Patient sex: M
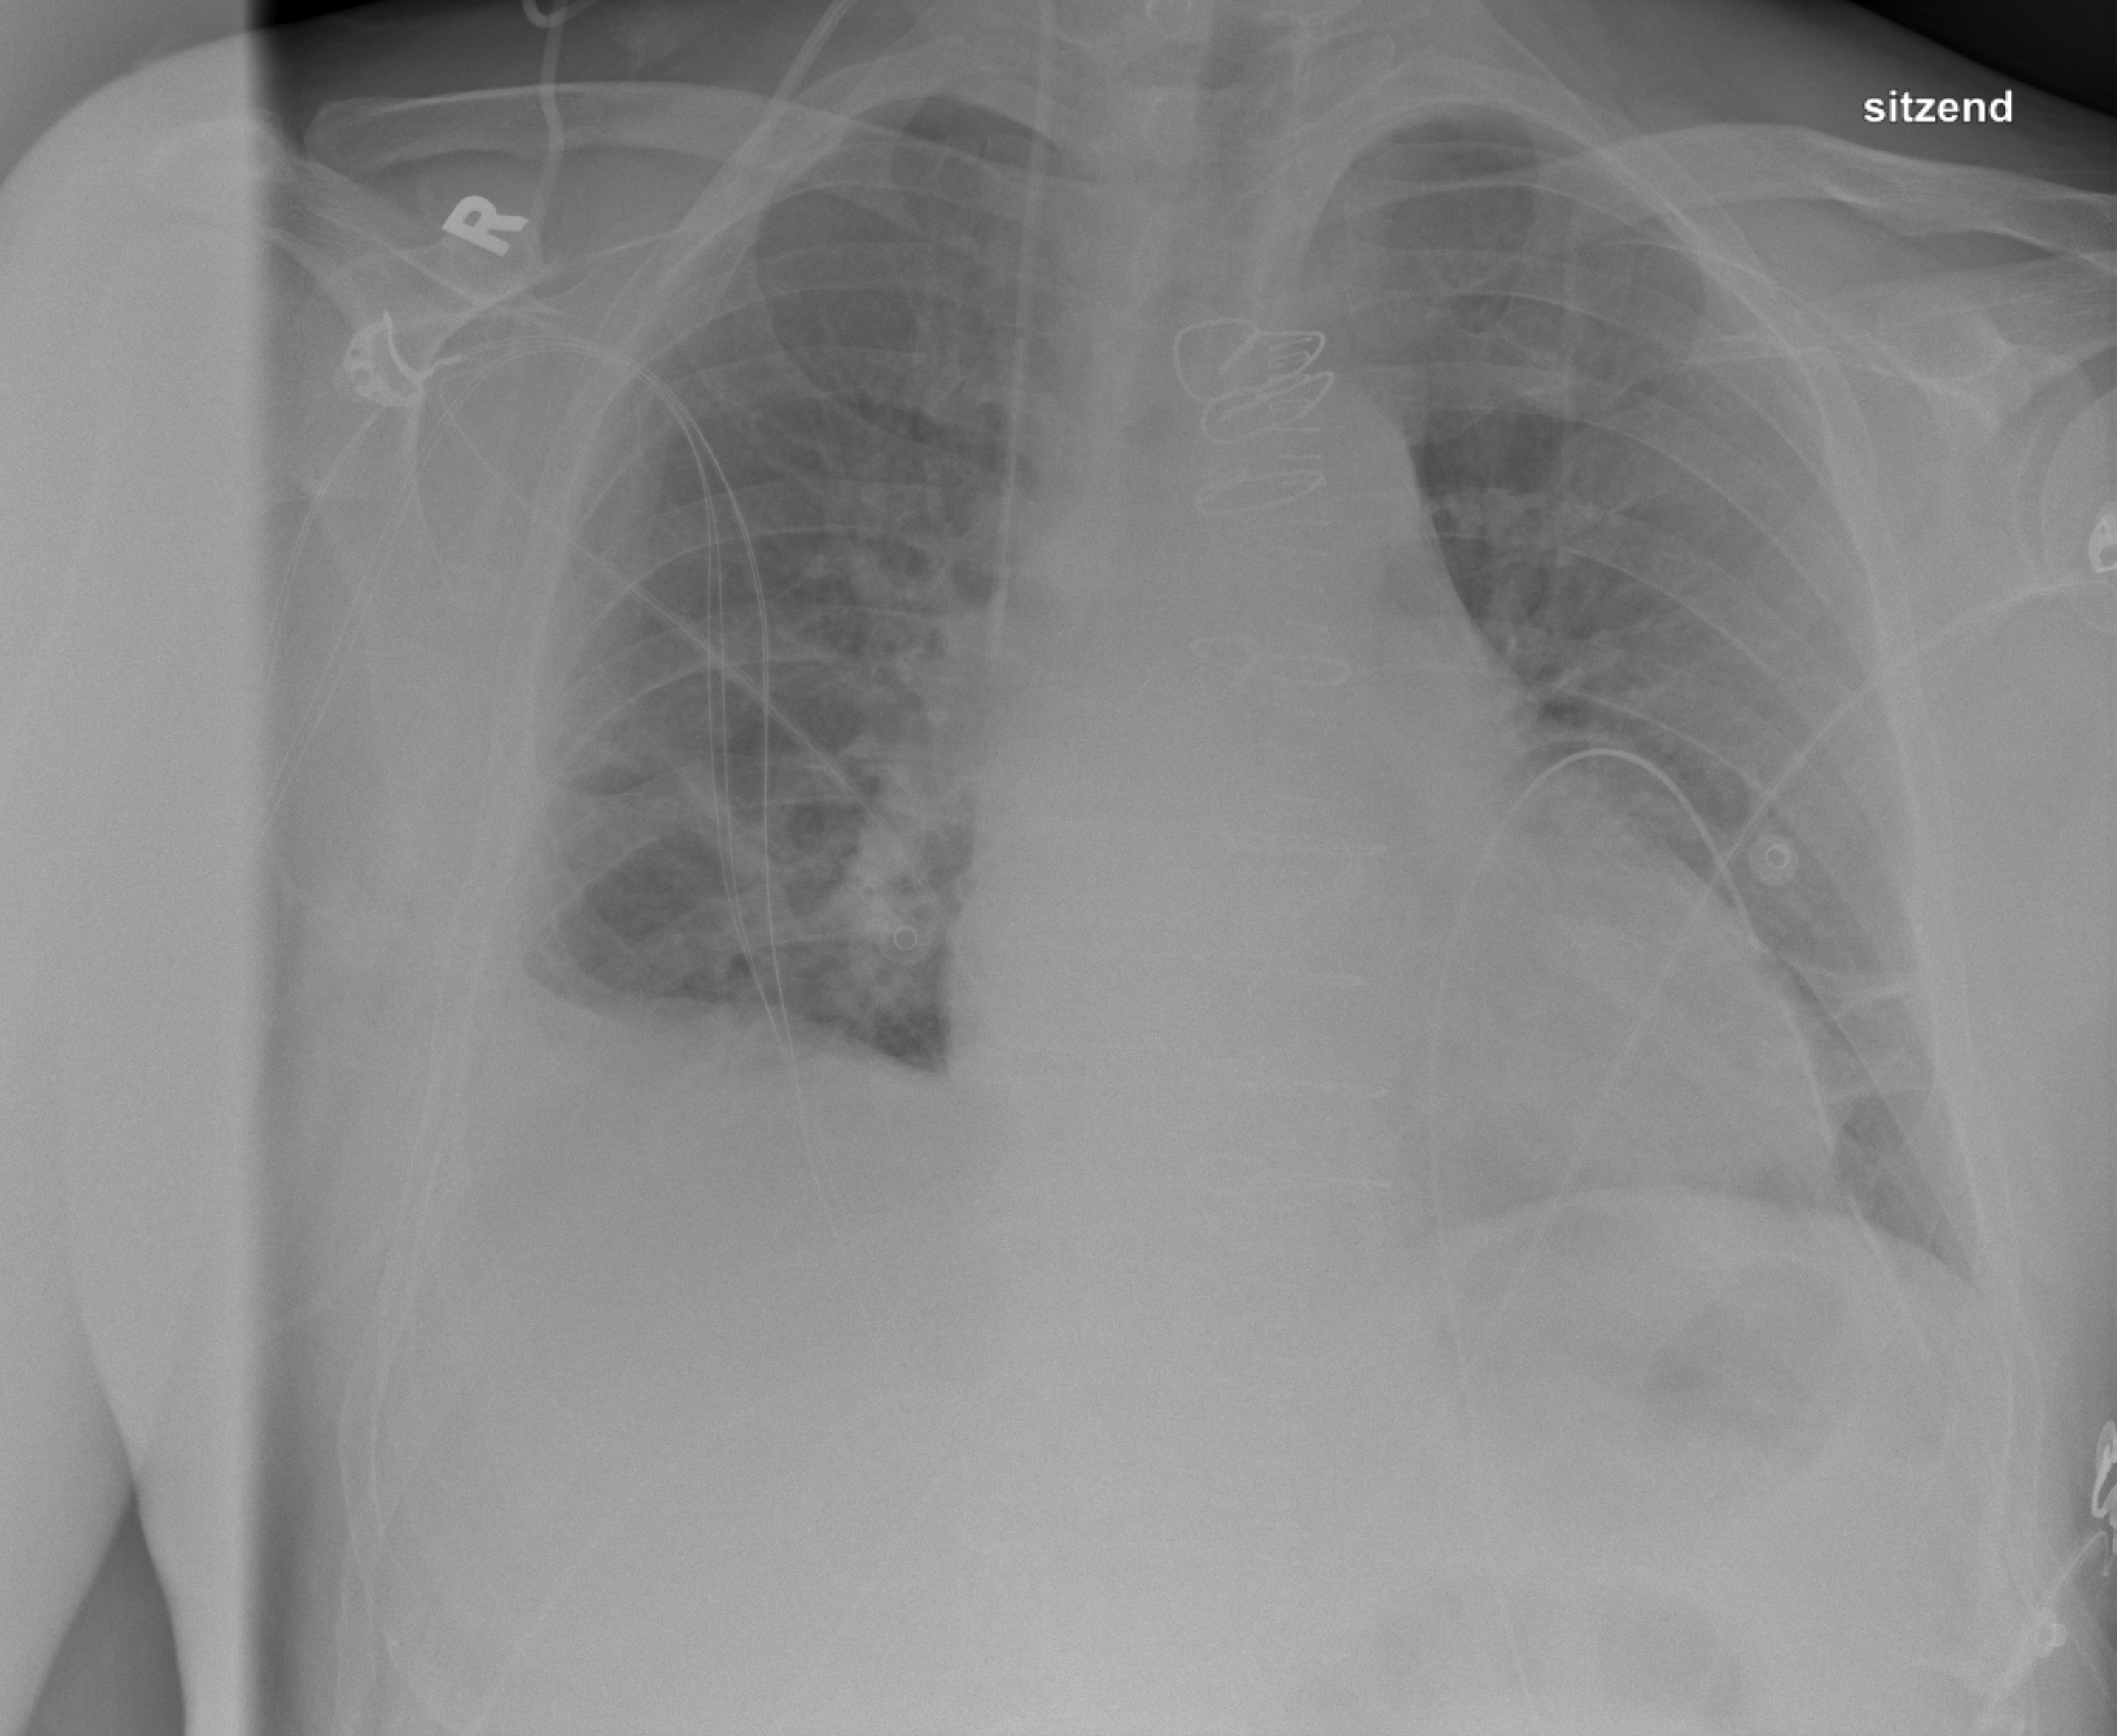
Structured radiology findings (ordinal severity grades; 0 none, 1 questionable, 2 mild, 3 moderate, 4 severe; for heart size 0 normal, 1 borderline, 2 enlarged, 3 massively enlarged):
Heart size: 2
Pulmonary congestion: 2
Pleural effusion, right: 2
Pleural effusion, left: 0
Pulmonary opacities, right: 0
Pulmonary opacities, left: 0
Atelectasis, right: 2
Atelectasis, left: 2